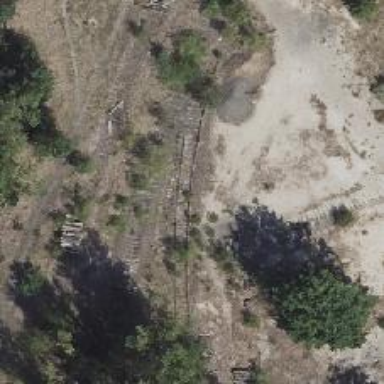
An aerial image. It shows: Abandoned railway with historical significance.